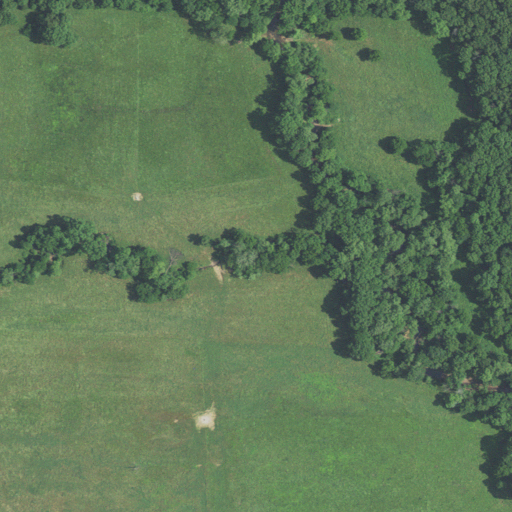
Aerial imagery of valley in Missouri named Bland Hollow containing pasture and deciduous forest